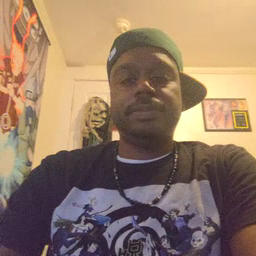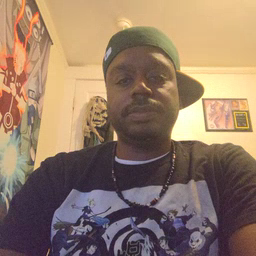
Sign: jeans